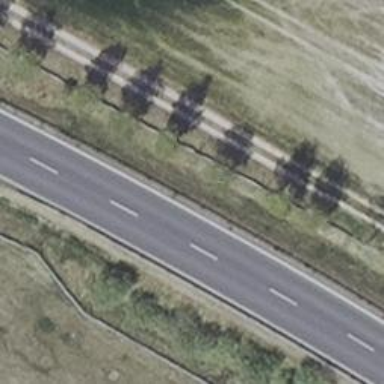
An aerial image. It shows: Row of deciduous broadleaved trees.